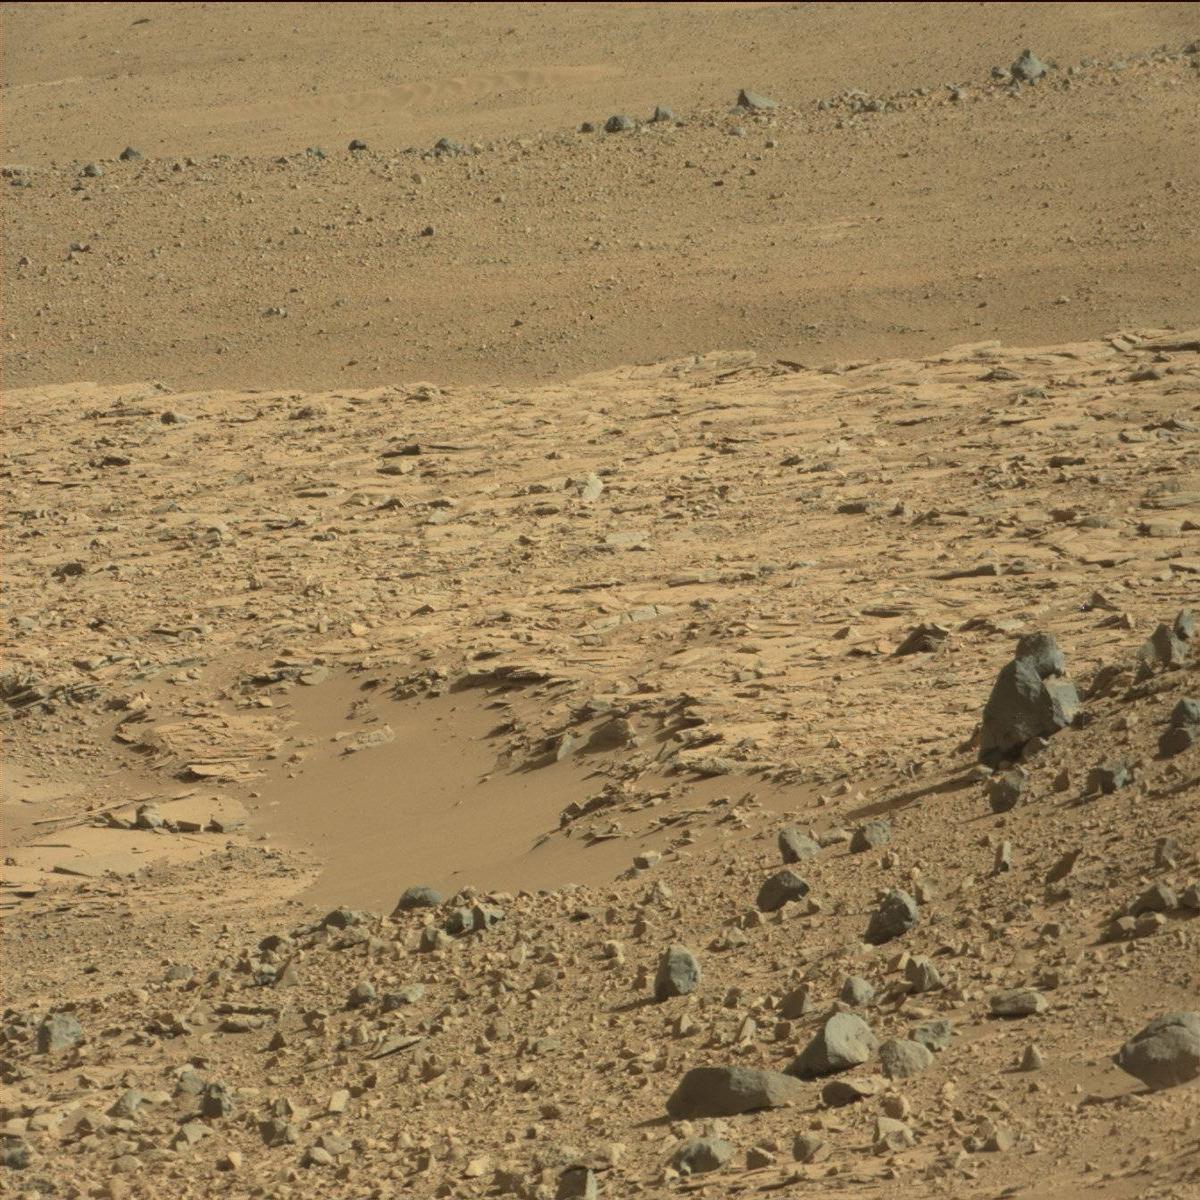
Terrain classes present: Bedrock, Rock, Sand / Soil